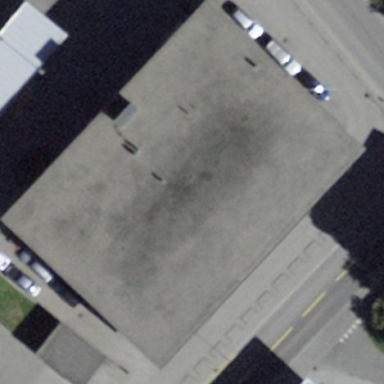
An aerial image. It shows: Flat-roofed building.